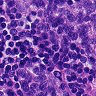
Metastatic tissue present: yes